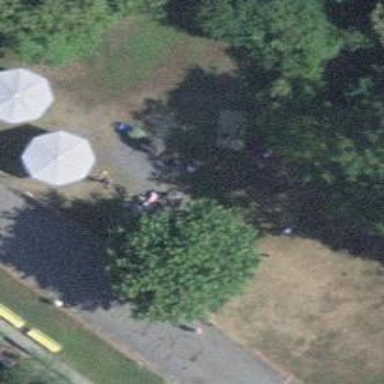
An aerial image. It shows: Picnic table located in leisure land area.